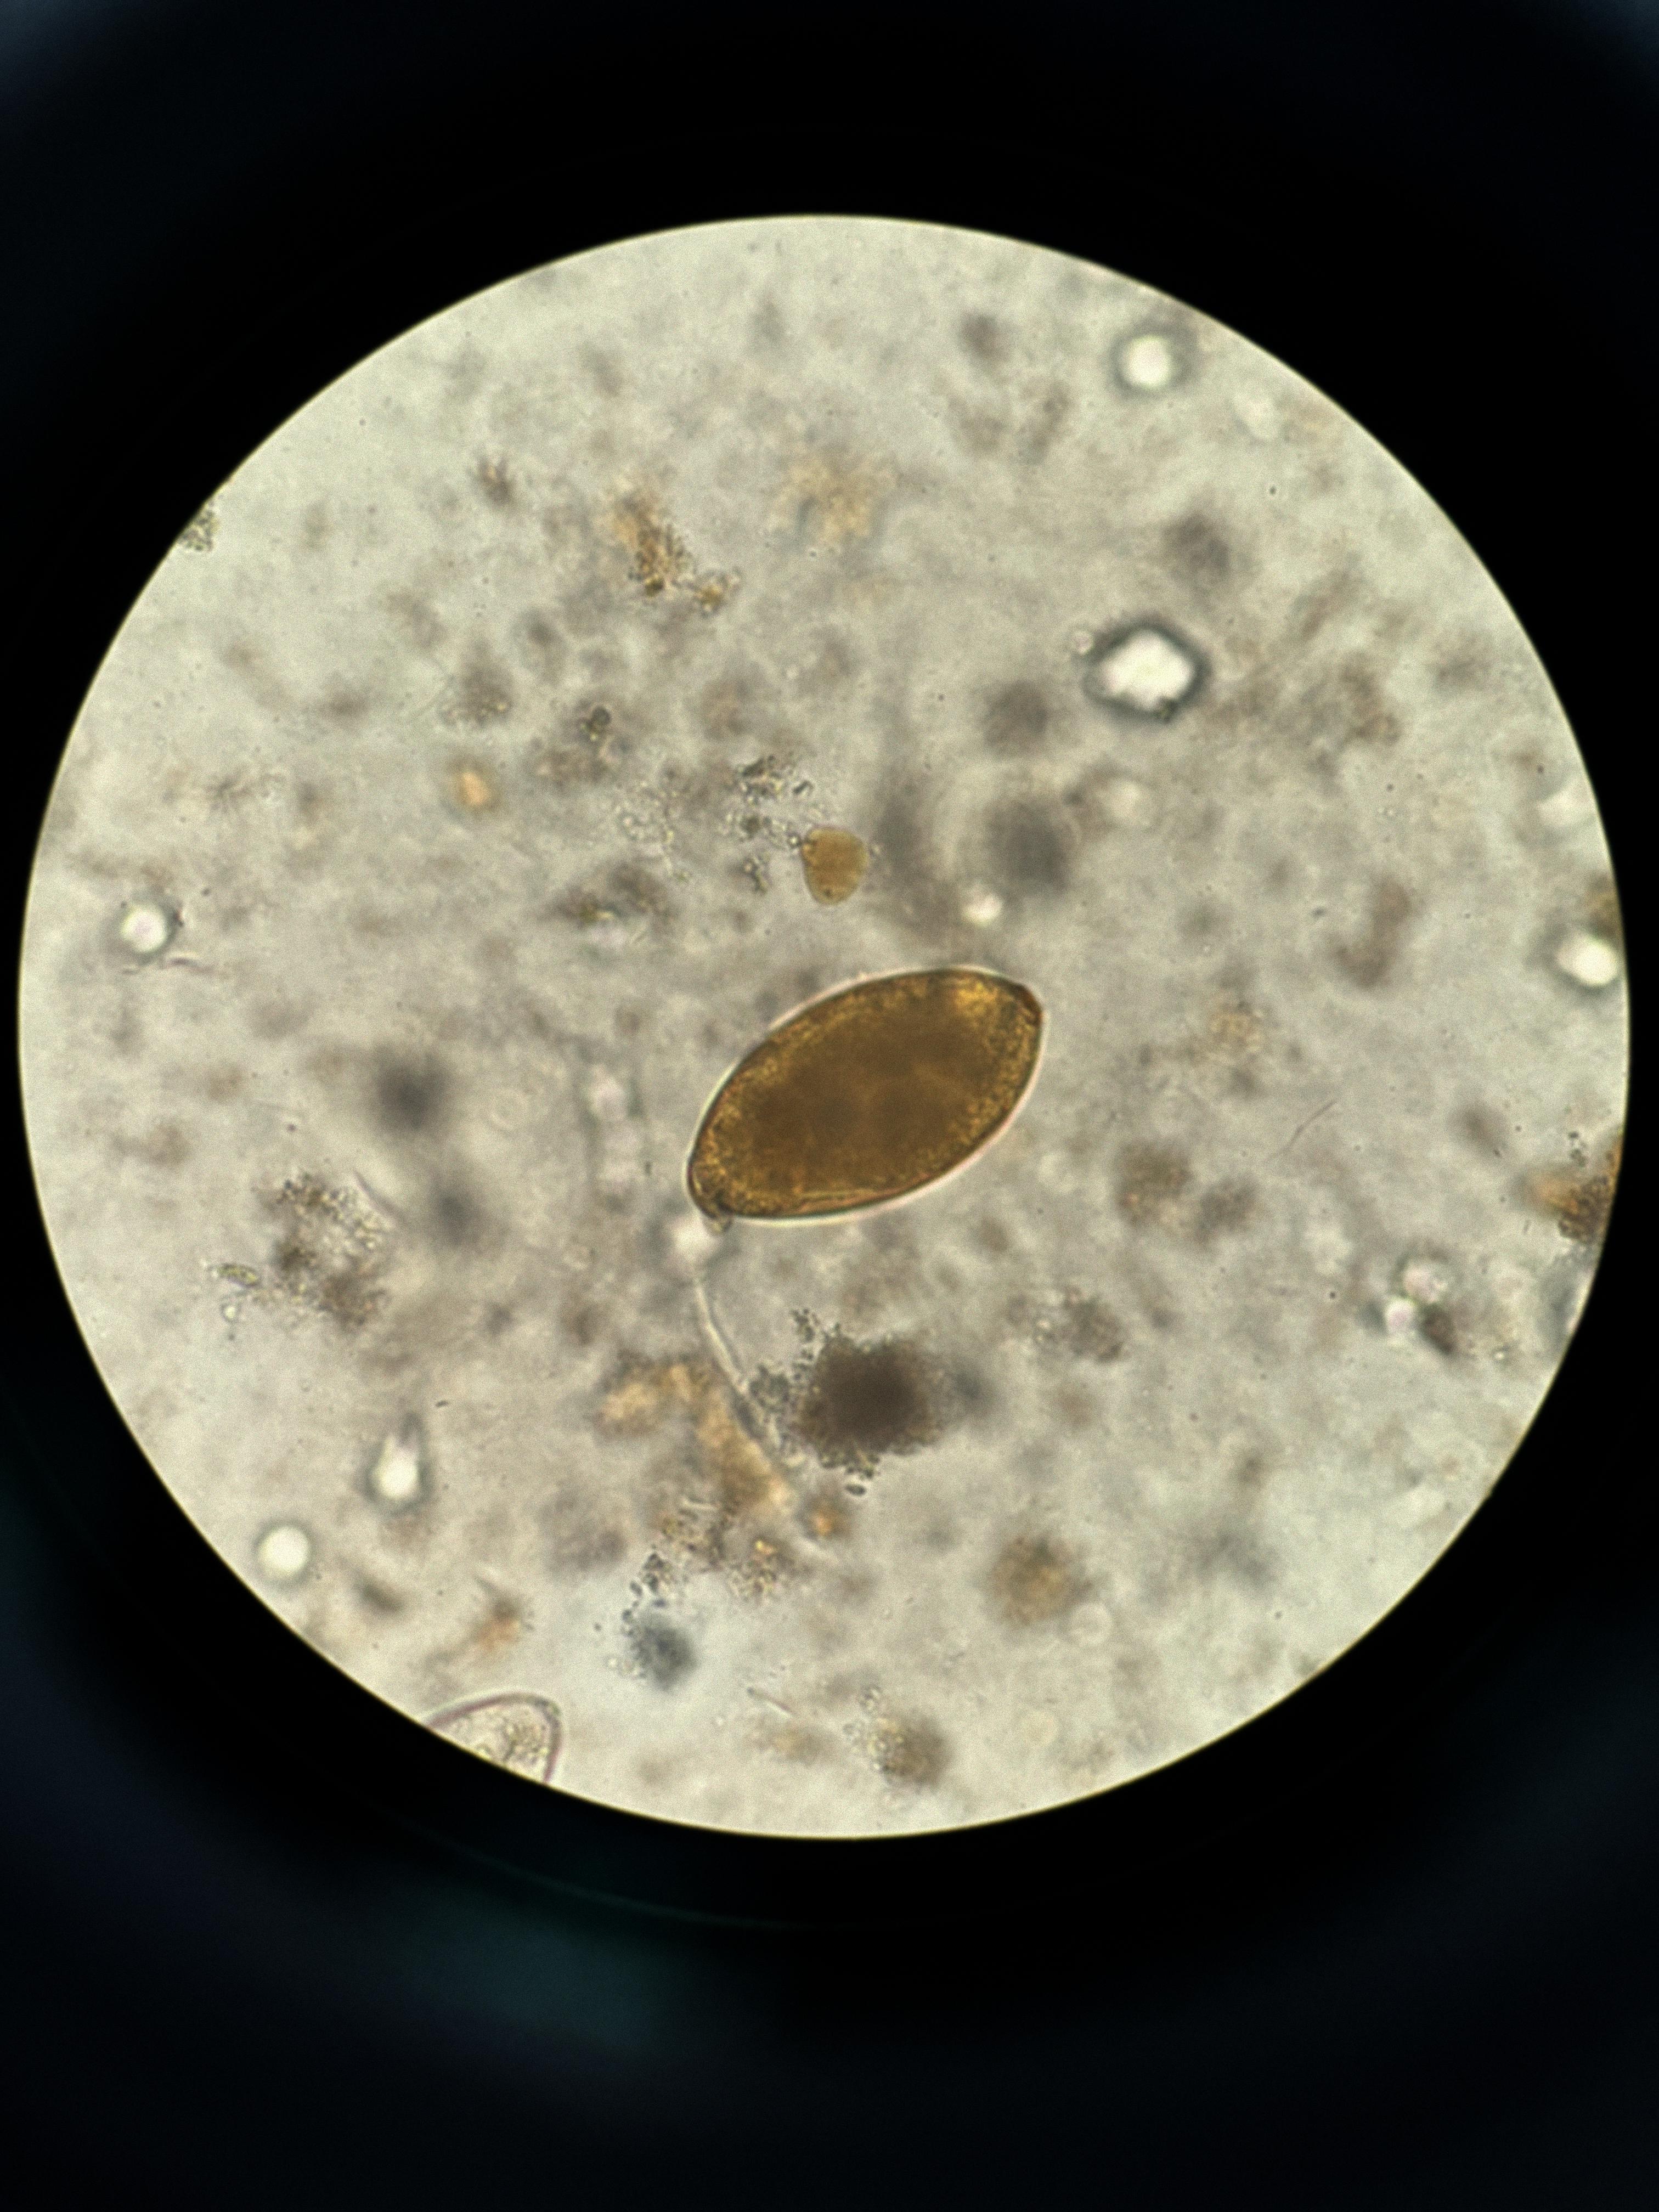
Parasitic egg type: Fasciolopsis buski